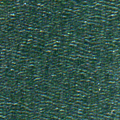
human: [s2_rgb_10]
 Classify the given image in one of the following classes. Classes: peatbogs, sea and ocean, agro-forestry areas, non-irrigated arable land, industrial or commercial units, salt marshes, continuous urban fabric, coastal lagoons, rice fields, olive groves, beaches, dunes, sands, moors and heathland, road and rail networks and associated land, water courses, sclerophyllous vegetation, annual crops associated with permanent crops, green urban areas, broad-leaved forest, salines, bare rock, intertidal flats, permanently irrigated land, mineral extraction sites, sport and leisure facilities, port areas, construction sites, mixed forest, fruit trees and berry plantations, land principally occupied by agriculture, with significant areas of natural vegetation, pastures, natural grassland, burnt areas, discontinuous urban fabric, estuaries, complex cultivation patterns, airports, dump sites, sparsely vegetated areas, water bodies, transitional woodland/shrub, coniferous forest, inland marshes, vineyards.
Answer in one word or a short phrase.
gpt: sea and ocean